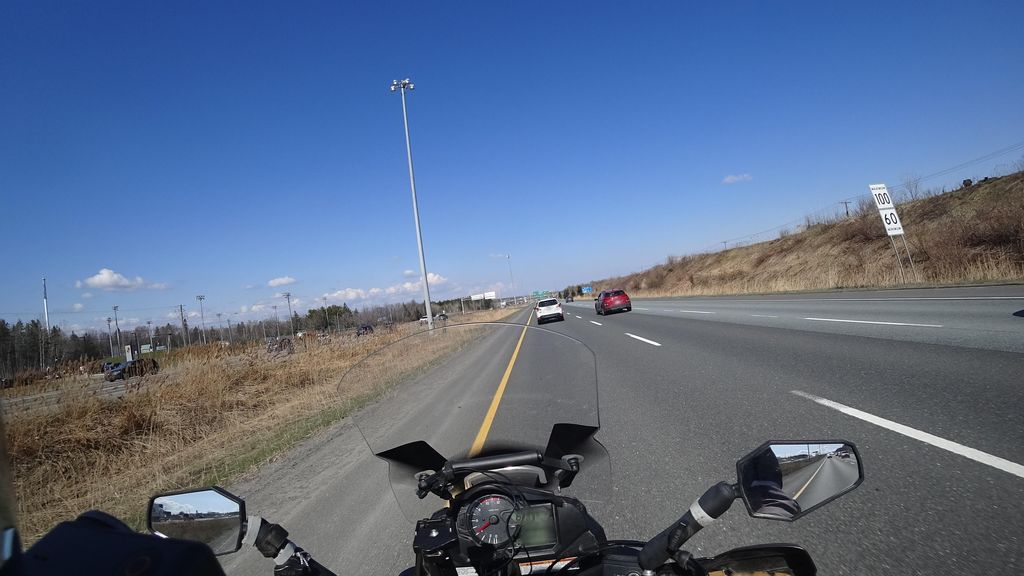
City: quebec_city